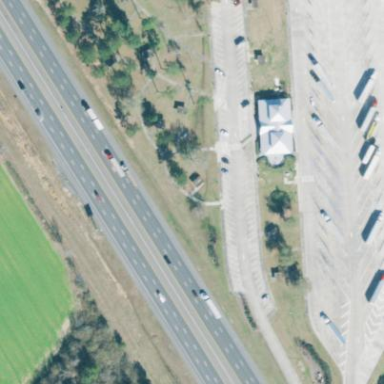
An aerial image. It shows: Rest area along the road designated as picnic site.